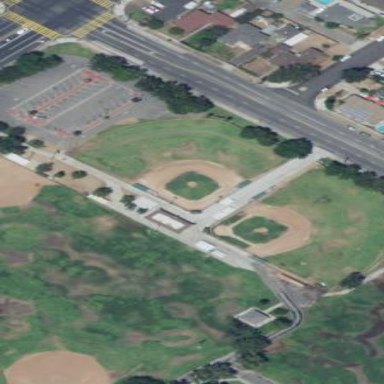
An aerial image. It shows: Baseball pitch for leisure land activities.